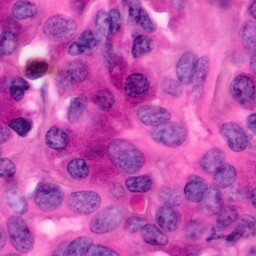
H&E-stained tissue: Pancreatic